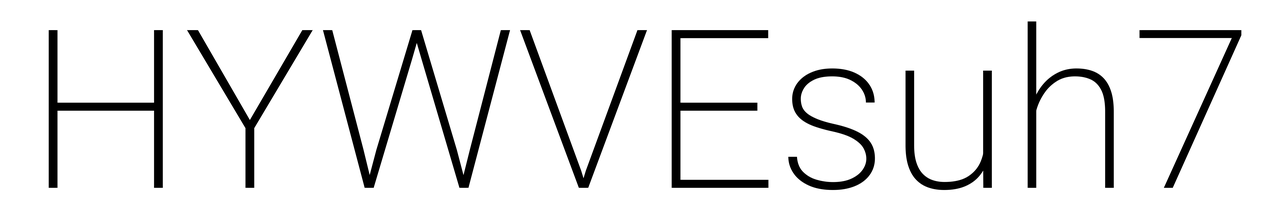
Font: Roboto_ExtraLight